Question: I want to create new role assignment in SSRS but the problem is I don't see 'Browser Role' or some of built-in roles. Please help me to add built-in roles.
thanks

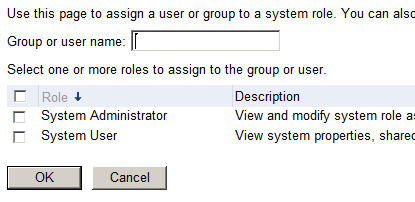
Answer: It seems that you accessed this page through the link 'Site Settings', this will take you to System level roles only that's why you see Sys Admin and Sys user only.
If you need to assign a group to other built in roles, this should be done at folder lever, so you may need to use the link "Folder Settings" found SQL Server Reporting Services ribbon.
Depending on your security model you can do this at the root folder level or at specific folder level.